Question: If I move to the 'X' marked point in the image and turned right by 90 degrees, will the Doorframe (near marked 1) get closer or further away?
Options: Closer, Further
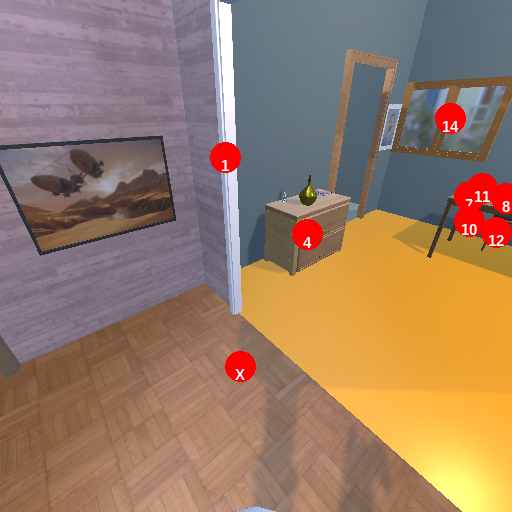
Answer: Closer